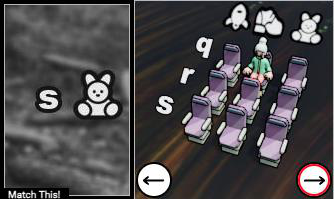
Task: seats
Answer: no